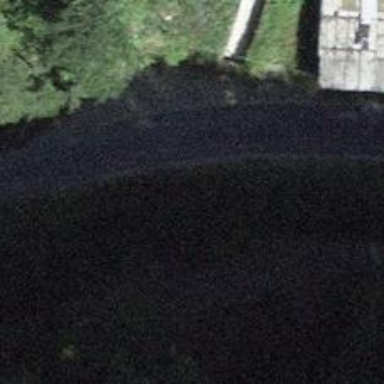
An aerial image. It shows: Culvert tunnel.